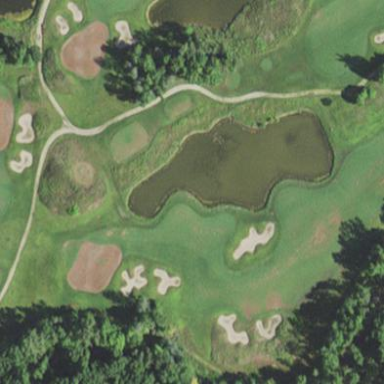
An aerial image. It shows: Water hazard on golf course. The hazard is natural water feature.